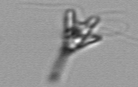
Label: Pyramimonas_longicauda